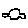
Label: car